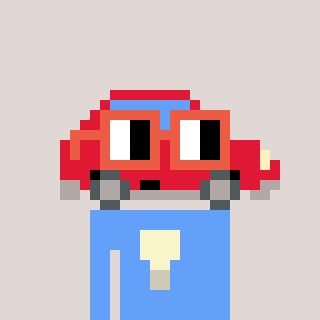
a pixel art character with square orange glasses, a car-shaped head and a blue-colored body on a warm background